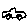
Label: car